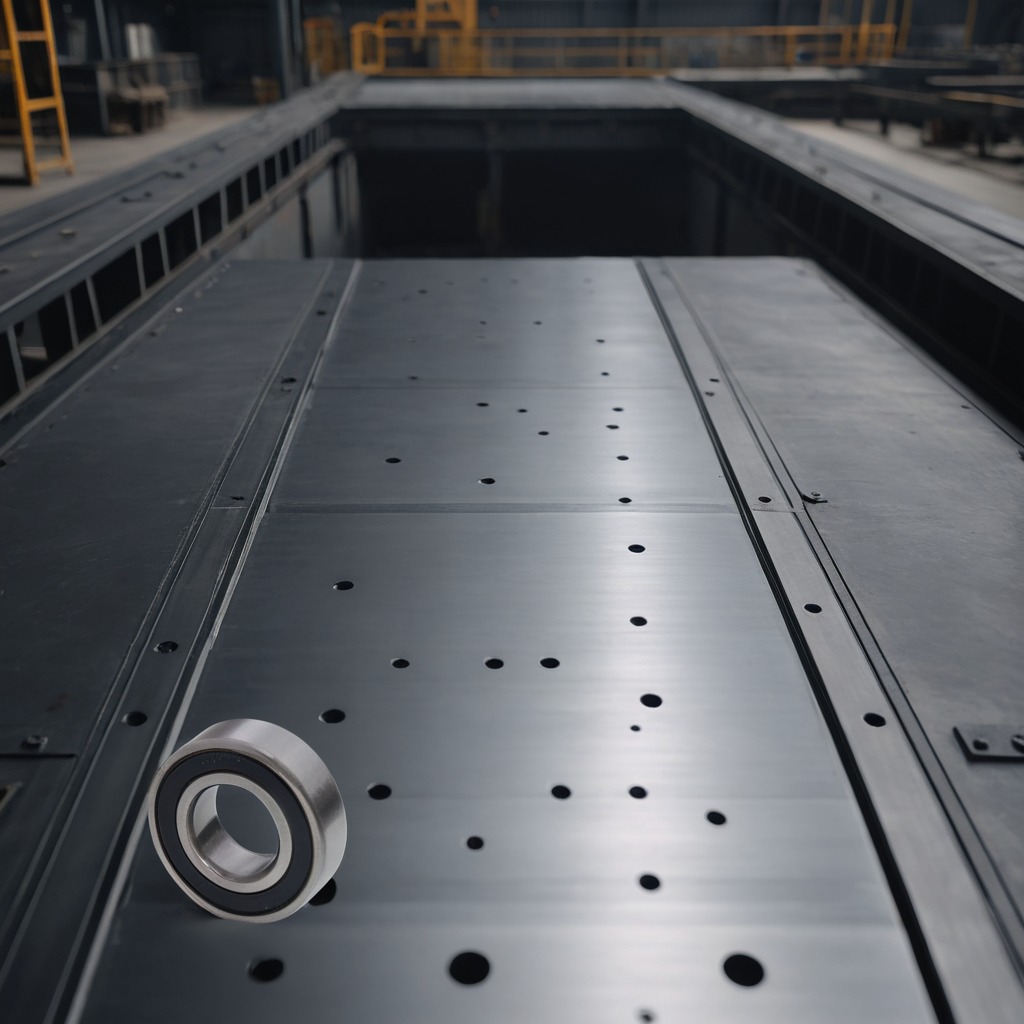
A metal ball bearing lies on the cold steel table in a mining workshop.